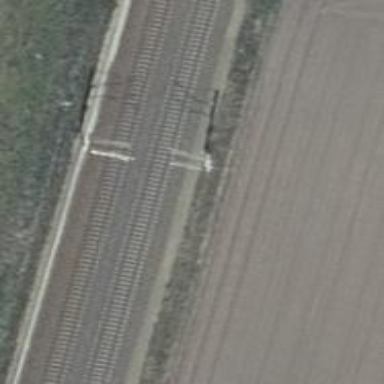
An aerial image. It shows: Milestone along the railway track with catenary mast.